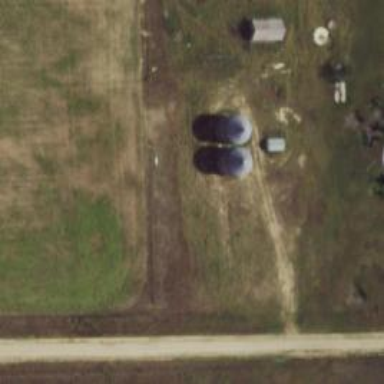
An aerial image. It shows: Silo.